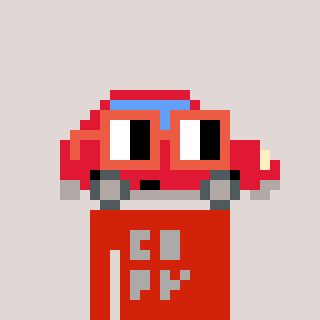
a pixel art character with square orange glasses, a car-shaped head and a red-colored body on a warm background